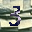
Label: 3